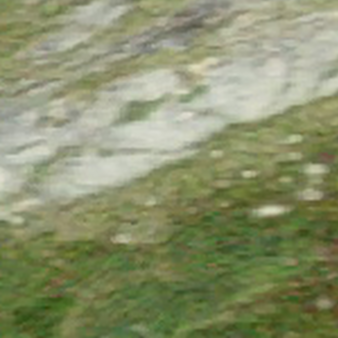
Label: other